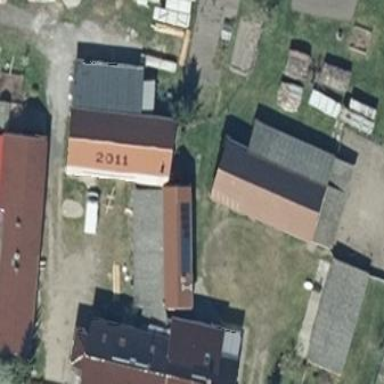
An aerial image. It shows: Building with flat grey roof.